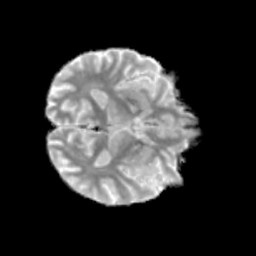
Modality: MD
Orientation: axial
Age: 68
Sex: male
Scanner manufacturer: siemens
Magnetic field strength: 3 T
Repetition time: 3.23 s
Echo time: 0.0892 s